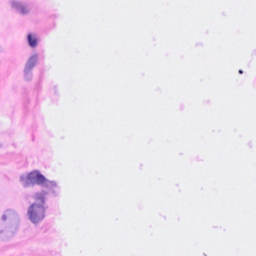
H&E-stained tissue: Breast